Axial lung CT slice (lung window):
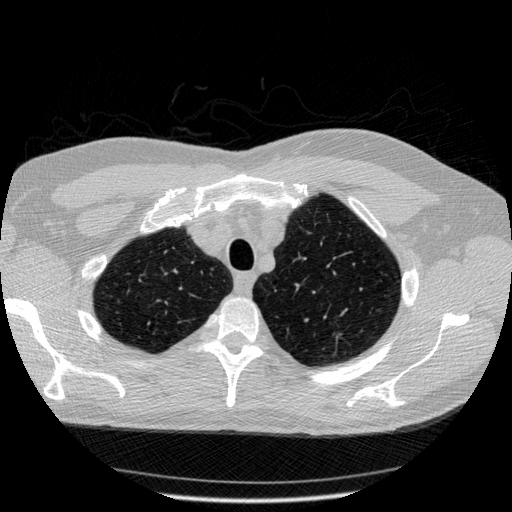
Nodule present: no